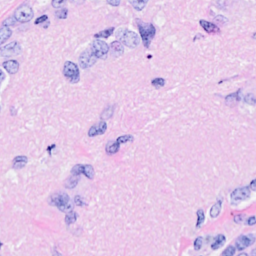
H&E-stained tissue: Breast